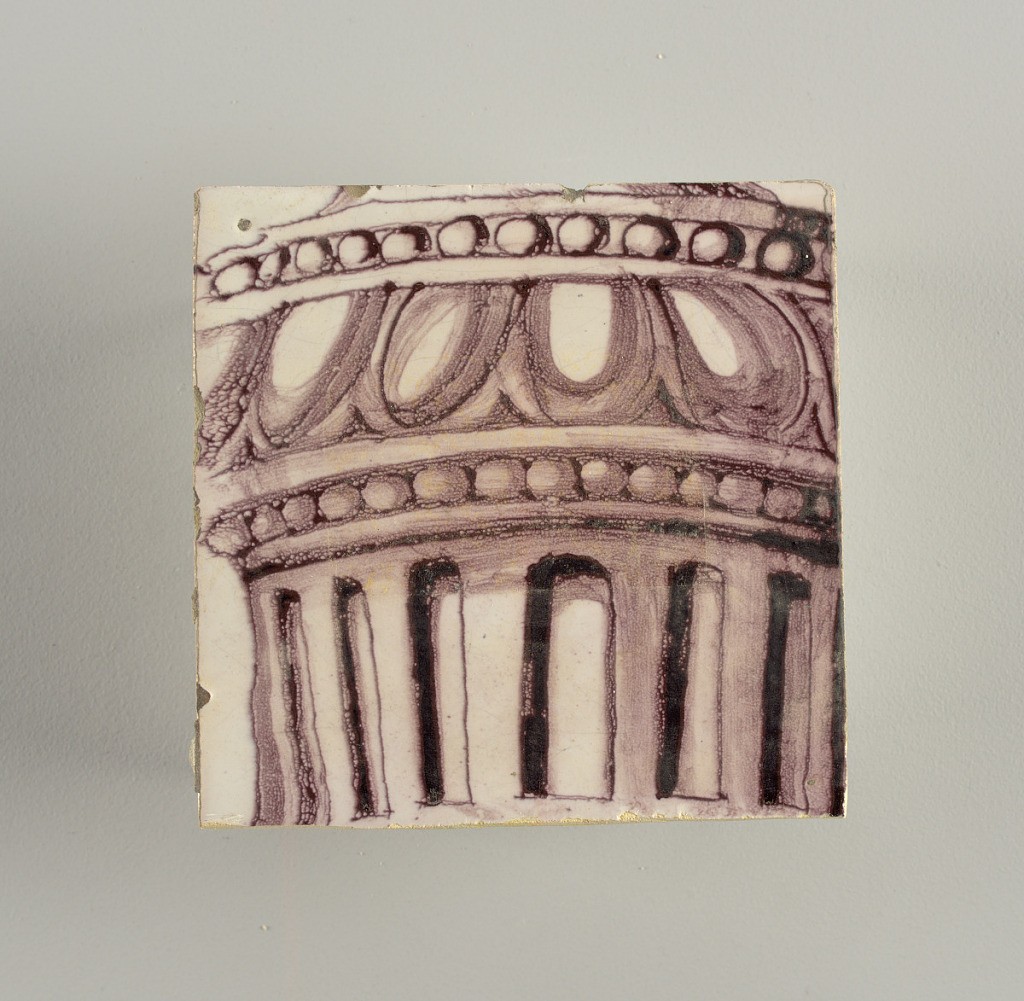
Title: Tile wall facing
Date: ca. 1725
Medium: Tin-glazed earthenware, underglaze
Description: Horizontal rectangle.  Thirty tiles wide and twenty-three tiles high with opening for fireplace eleven tiles wide and ten high.  Foliage arabesques disposed about three vertical axes from which are emphazised by urns at center and right, and at left by the figure of a standing woman carrying an infant on her arm and accompanied by two children.